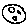
Label: moon